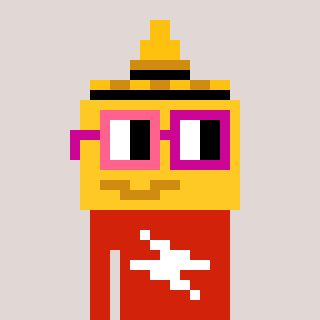
a pixel art character with square pink and red glasses, a mustard-shaped head and a red-colored body on a warm background